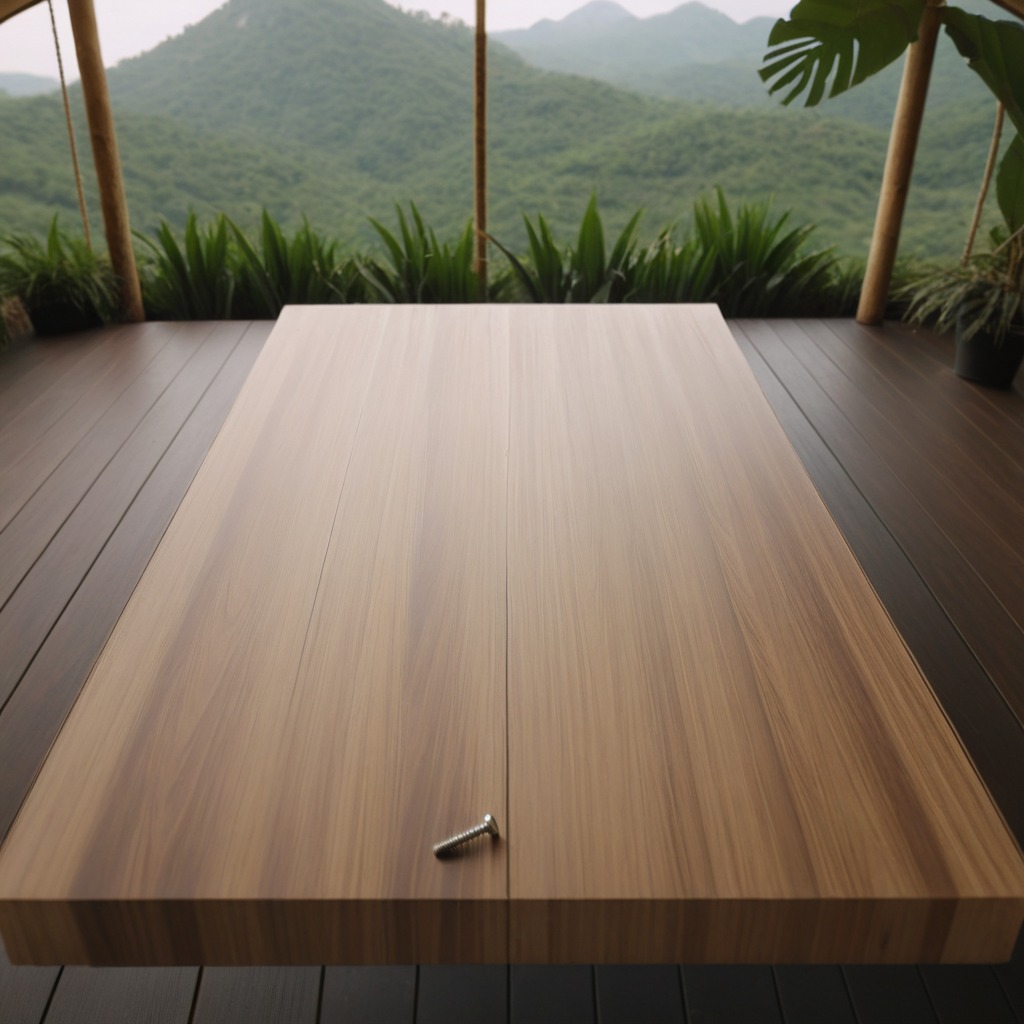
A metal screw is lying on the wooden table.